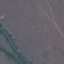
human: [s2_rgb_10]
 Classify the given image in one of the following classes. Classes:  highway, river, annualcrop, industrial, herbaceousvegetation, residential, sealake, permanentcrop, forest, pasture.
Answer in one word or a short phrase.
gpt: HerbaceousVegetation